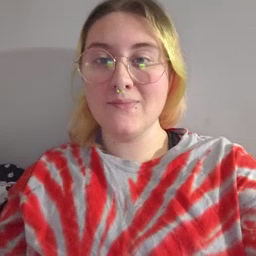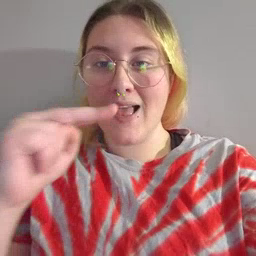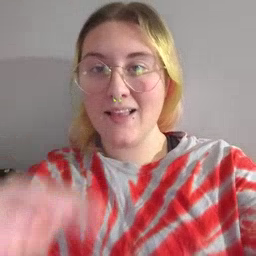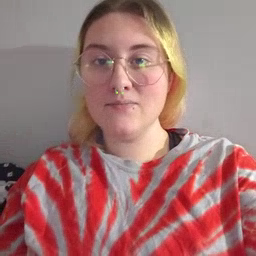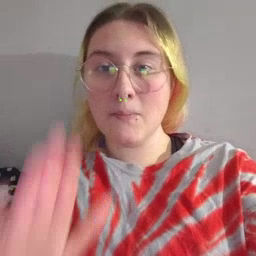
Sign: ride